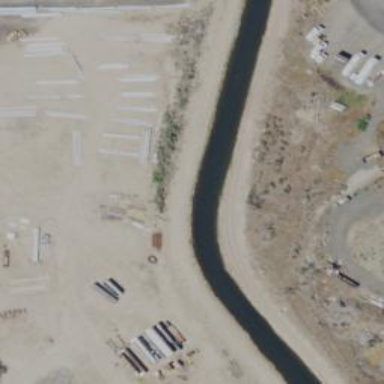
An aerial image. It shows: Canal.